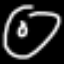
Label: donut